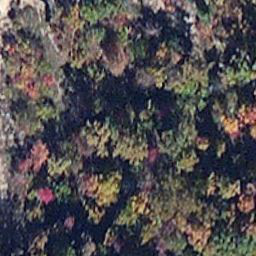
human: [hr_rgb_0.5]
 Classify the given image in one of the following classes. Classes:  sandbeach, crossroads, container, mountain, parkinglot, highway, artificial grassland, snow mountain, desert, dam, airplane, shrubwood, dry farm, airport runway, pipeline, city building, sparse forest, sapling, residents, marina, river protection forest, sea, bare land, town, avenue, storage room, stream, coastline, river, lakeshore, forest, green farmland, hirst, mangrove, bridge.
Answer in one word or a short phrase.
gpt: mangrove